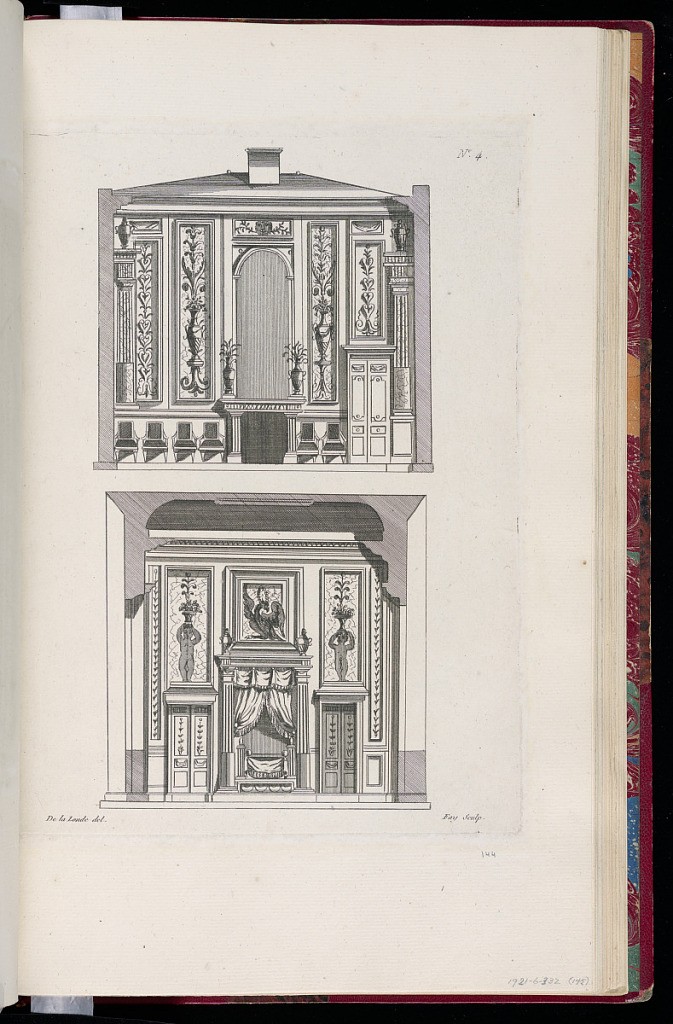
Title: Designs for Interiors
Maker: Richard de Lalonde, French, active 1780–96
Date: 1780-1789
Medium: Etching on off-white laid paper
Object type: Print
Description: Designs for two interiors, arranged vertically on the page. The top room is centered on a chimneypiece with an over-mantel mirror with chairs on either side. The panels are decorated with ornament motifs including urns and acanthus leaves. The lower room features panels with putti holding bouquets of flowers on their heads. The plate is signed and numbered.